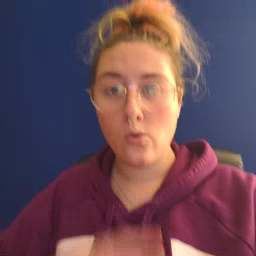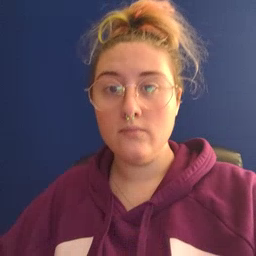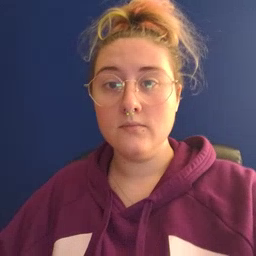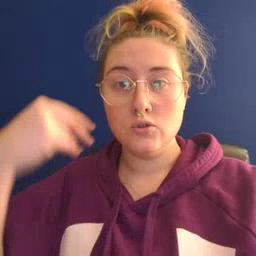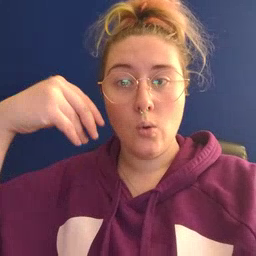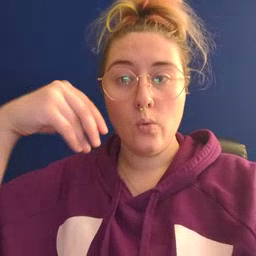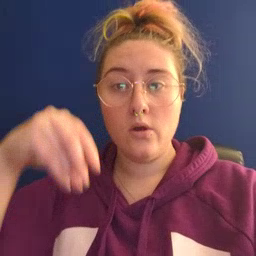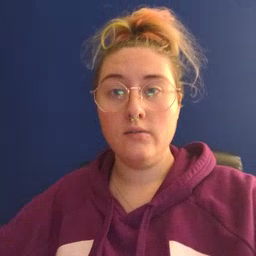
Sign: store